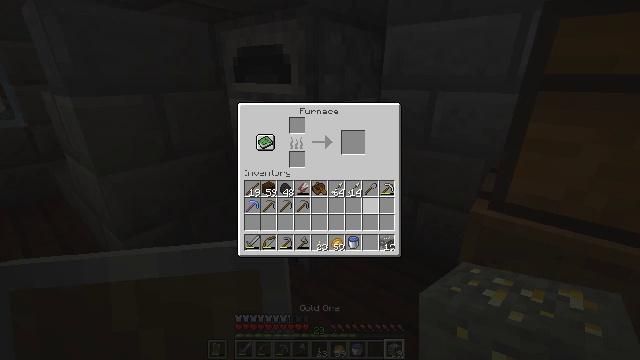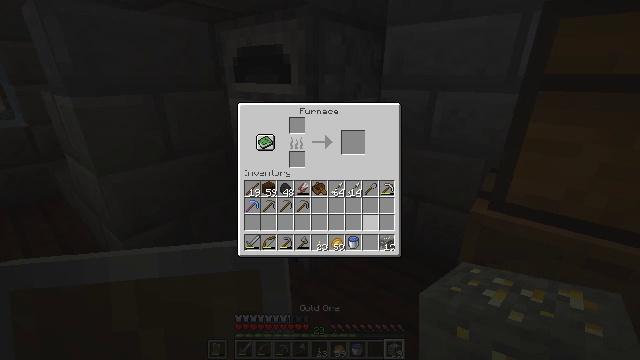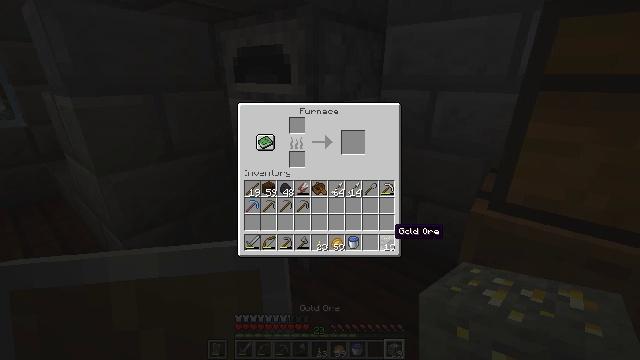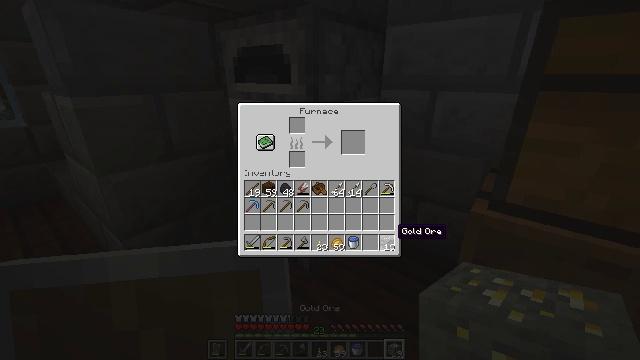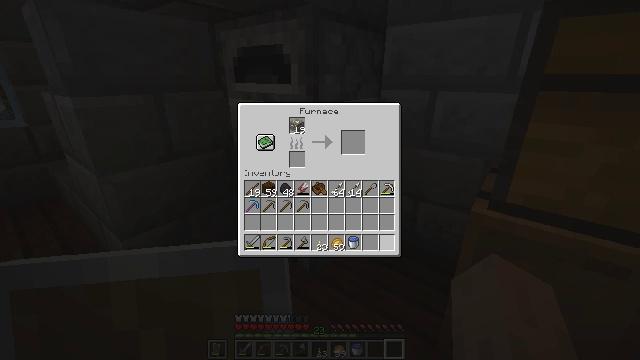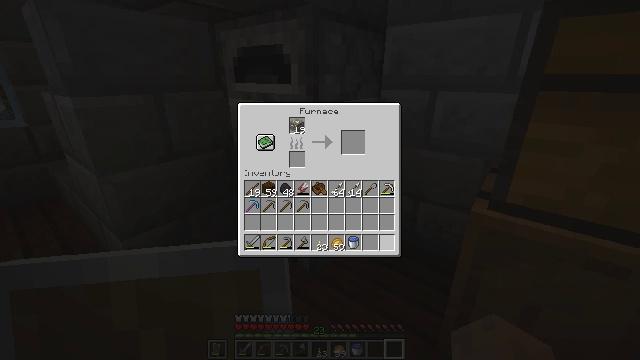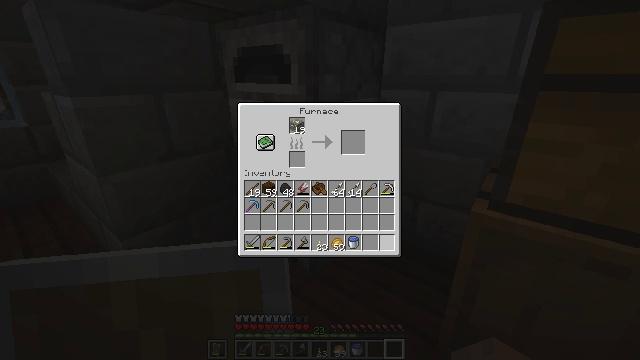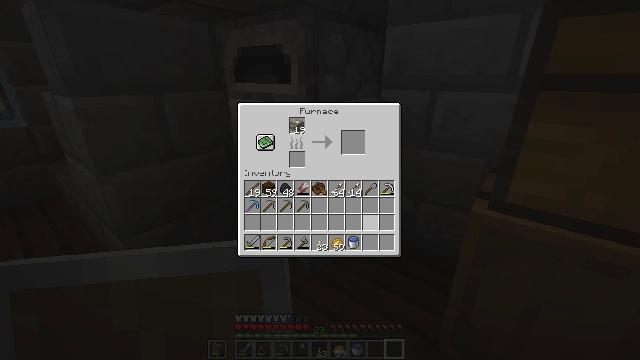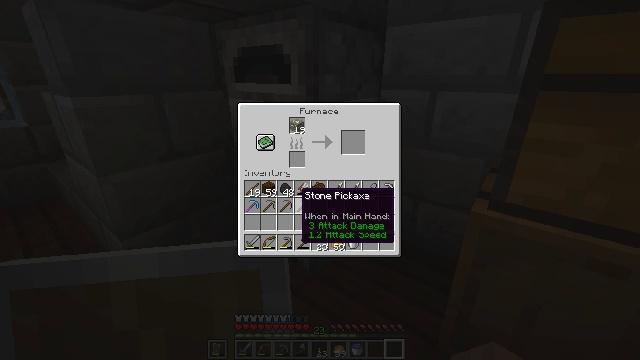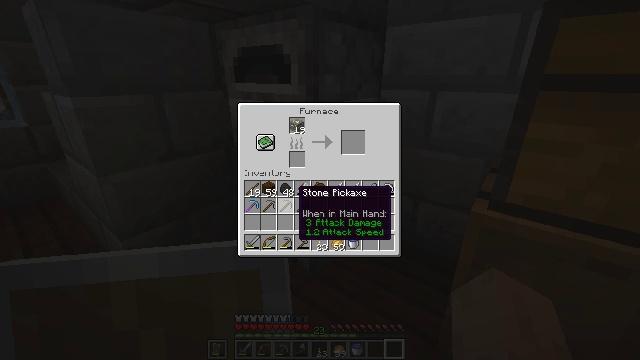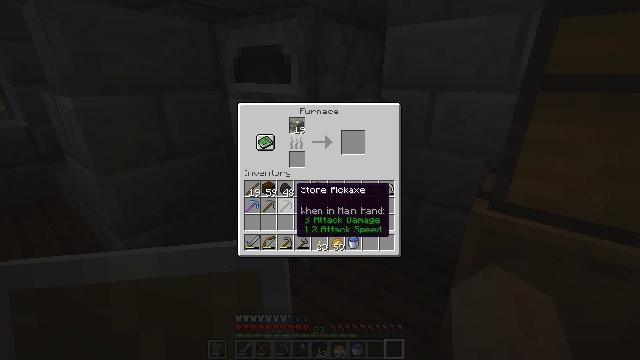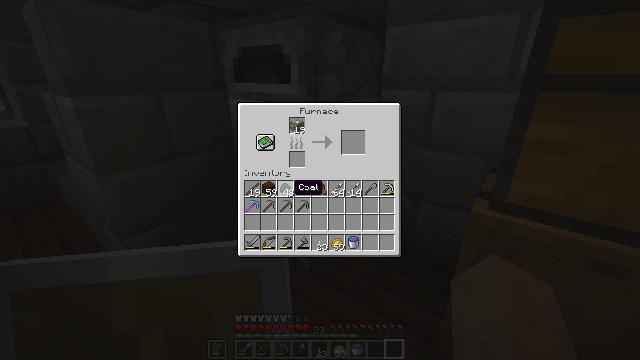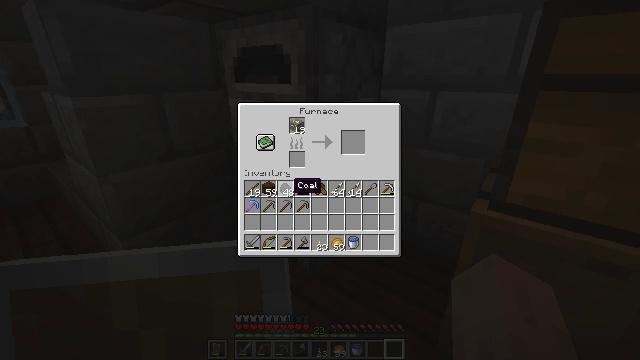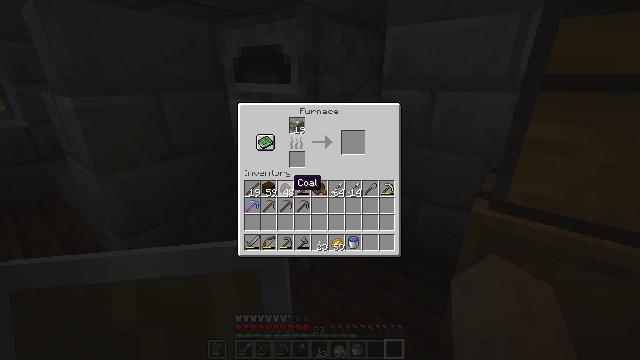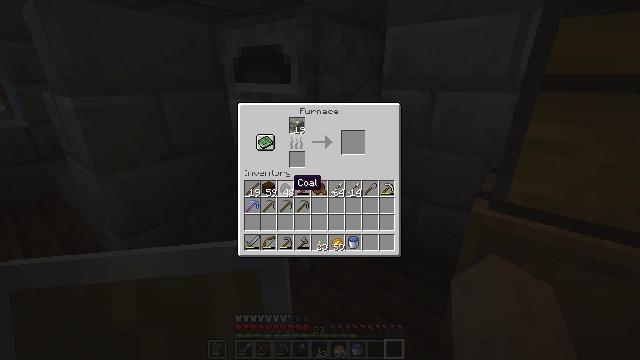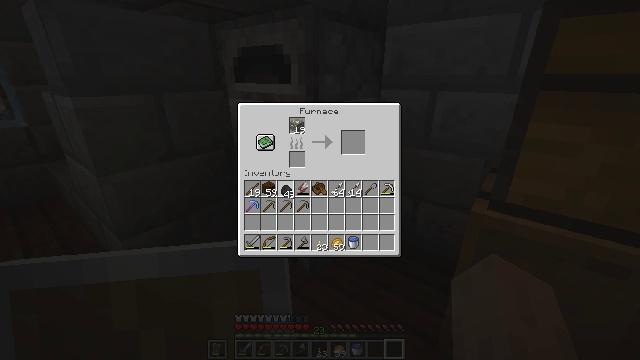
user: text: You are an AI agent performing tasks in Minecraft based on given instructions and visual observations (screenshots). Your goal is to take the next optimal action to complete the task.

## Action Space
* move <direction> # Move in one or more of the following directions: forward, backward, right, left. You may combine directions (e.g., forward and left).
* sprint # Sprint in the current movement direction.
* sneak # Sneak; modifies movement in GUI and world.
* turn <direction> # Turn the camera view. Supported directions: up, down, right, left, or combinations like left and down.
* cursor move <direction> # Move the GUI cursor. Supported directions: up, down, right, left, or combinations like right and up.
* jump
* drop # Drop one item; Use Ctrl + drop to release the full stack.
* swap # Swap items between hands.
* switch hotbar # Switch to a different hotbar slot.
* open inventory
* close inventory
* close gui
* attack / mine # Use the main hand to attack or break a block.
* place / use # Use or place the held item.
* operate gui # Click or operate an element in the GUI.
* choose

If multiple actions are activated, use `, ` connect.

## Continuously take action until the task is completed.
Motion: motion action
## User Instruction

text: Combine iron ingots to craft shears.
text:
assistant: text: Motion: sneak, turn down
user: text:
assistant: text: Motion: sneak, turn right and down
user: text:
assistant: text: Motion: sneak
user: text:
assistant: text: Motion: sneak, attack / mine
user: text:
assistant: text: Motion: sneak, attack / mine
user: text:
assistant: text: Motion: sneak
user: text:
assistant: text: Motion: sneak, turn left and up
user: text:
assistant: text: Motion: sneak, turn left and up
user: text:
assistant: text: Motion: no_op
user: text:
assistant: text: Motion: no_op
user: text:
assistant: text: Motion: no_op
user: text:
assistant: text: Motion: no_op
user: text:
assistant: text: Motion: no_op
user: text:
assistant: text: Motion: no_op
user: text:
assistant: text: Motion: attack / mine
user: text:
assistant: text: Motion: attack / mine
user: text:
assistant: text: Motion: turn right and down
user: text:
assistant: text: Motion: turn right
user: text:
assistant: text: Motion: no_op
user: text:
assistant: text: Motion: no_op
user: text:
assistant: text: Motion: no_op
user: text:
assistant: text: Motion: attack / mine
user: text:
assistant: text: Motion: attack / mine
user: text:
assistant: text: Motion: no_op
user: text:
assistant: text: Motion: no_op
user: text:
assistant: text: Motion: use / place
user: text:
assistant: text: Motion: no_op
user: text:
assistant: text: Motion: turn right
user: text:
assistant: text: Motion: turn right
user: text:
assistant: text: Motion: no_op